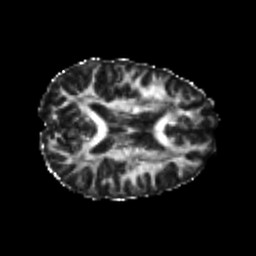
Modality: FA
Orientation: axial
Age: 23
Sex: female
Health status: healthy
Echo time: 0.074 s